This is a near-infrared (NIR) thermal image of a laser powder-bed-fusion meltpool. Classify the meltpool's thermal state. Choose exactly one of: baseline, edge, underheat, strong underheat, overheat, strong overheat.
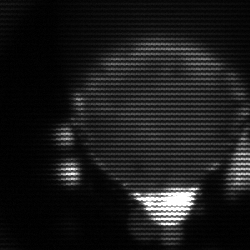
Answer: edge